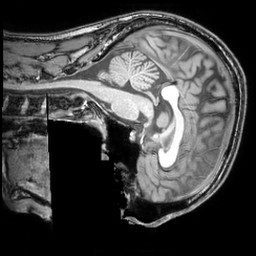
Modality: T1w
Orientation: sagittal
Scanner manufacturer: philips
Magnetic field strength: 3 T
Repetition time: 0.008092 s
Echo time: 0.003703 s